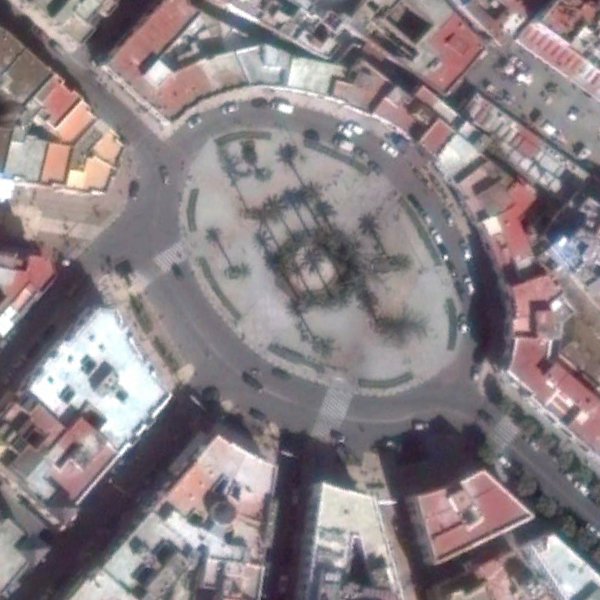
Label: Square